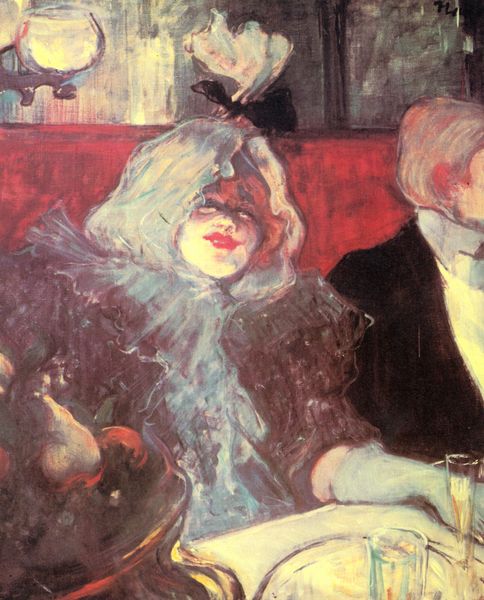
Titel: Im "Rat Mort"
Künstler: Henri de Toulouse-Lautrec
Standort: London
Institution: Courtauld Institute Gallery
Schlagwörter: blau, hand, mann, schatten, weiß, gelb, impressionismus, sitzen, bar, bunt, cafe, degas, frankreich, frau, frisur, getränk, glas, grau, haar, handschuh, handschuhe, hintergrund, kleid, lampe, licht, mund, nase, ohr, paris, pastell, profil, schwarz, tisch, tische, toulouse lautrec, dame, obst, rot, schleier, expressionismus, haube, malerei, schleife, anzug, betrunken, feier, gläser, jacke, kneipe, lokal, trinken, arm, augen, bluse, gesicht, kragen, pelz, samt, spitze, tablett, teller, bildnis, herr, porträt, rauch, auge, figur, haare, mantel, reich, sitzend, prostituierte, lippe, lippen, schminke, früchte, hellblau, lächeln, sofa, zwei, tüll, moderne, backen, farben, modern, violett, bank, haarband, essen, frack, braut, dick, polster, salon, zopf, detail, plüsch, lichteinfall, rüschen, fliege, jacket, lippenstift, geschminkt, birne, fett, lachen, restaurant, wasserglas, geschirr, absinth, lautrec, tasche, toulouse, sekt, sektglas, seurat, fröhlich, art deco, moulin rouge, harlekin, kabarett, zwanziger, rote lippen, glass, rotes haar, bildausschnitt, freier, selig, lipenstift, kurtisane, touluse lautrec, tischgedeck, rückbank, au, 20er, goldene jahre, mann paar